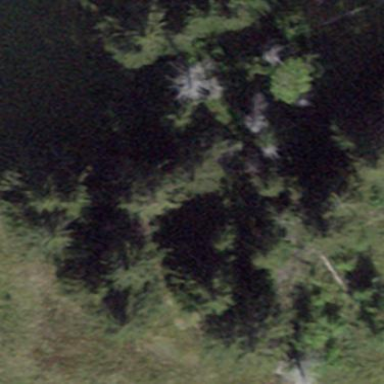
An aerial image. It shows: Forest area.